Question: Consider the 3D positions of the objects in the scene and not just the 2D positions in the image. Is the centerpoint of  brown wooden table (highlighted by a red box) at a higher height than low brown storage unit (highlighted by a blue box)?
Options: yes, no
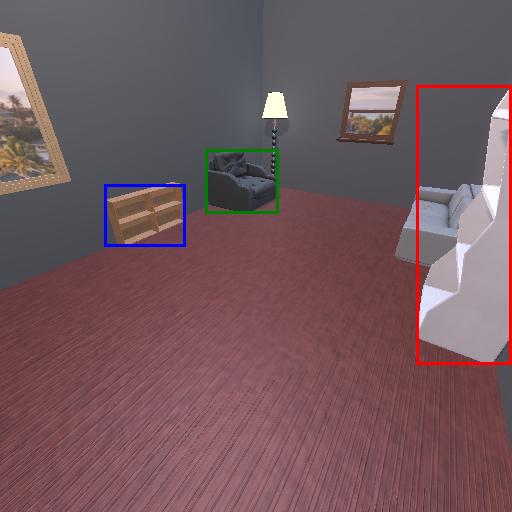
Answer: yes